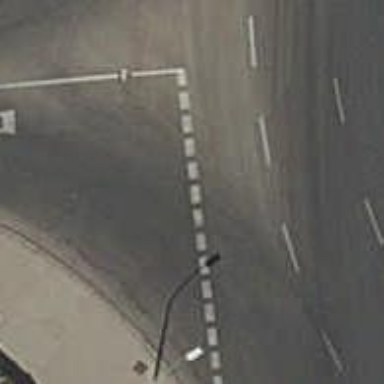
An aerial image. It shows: Road with "give way" sign.